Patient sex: F
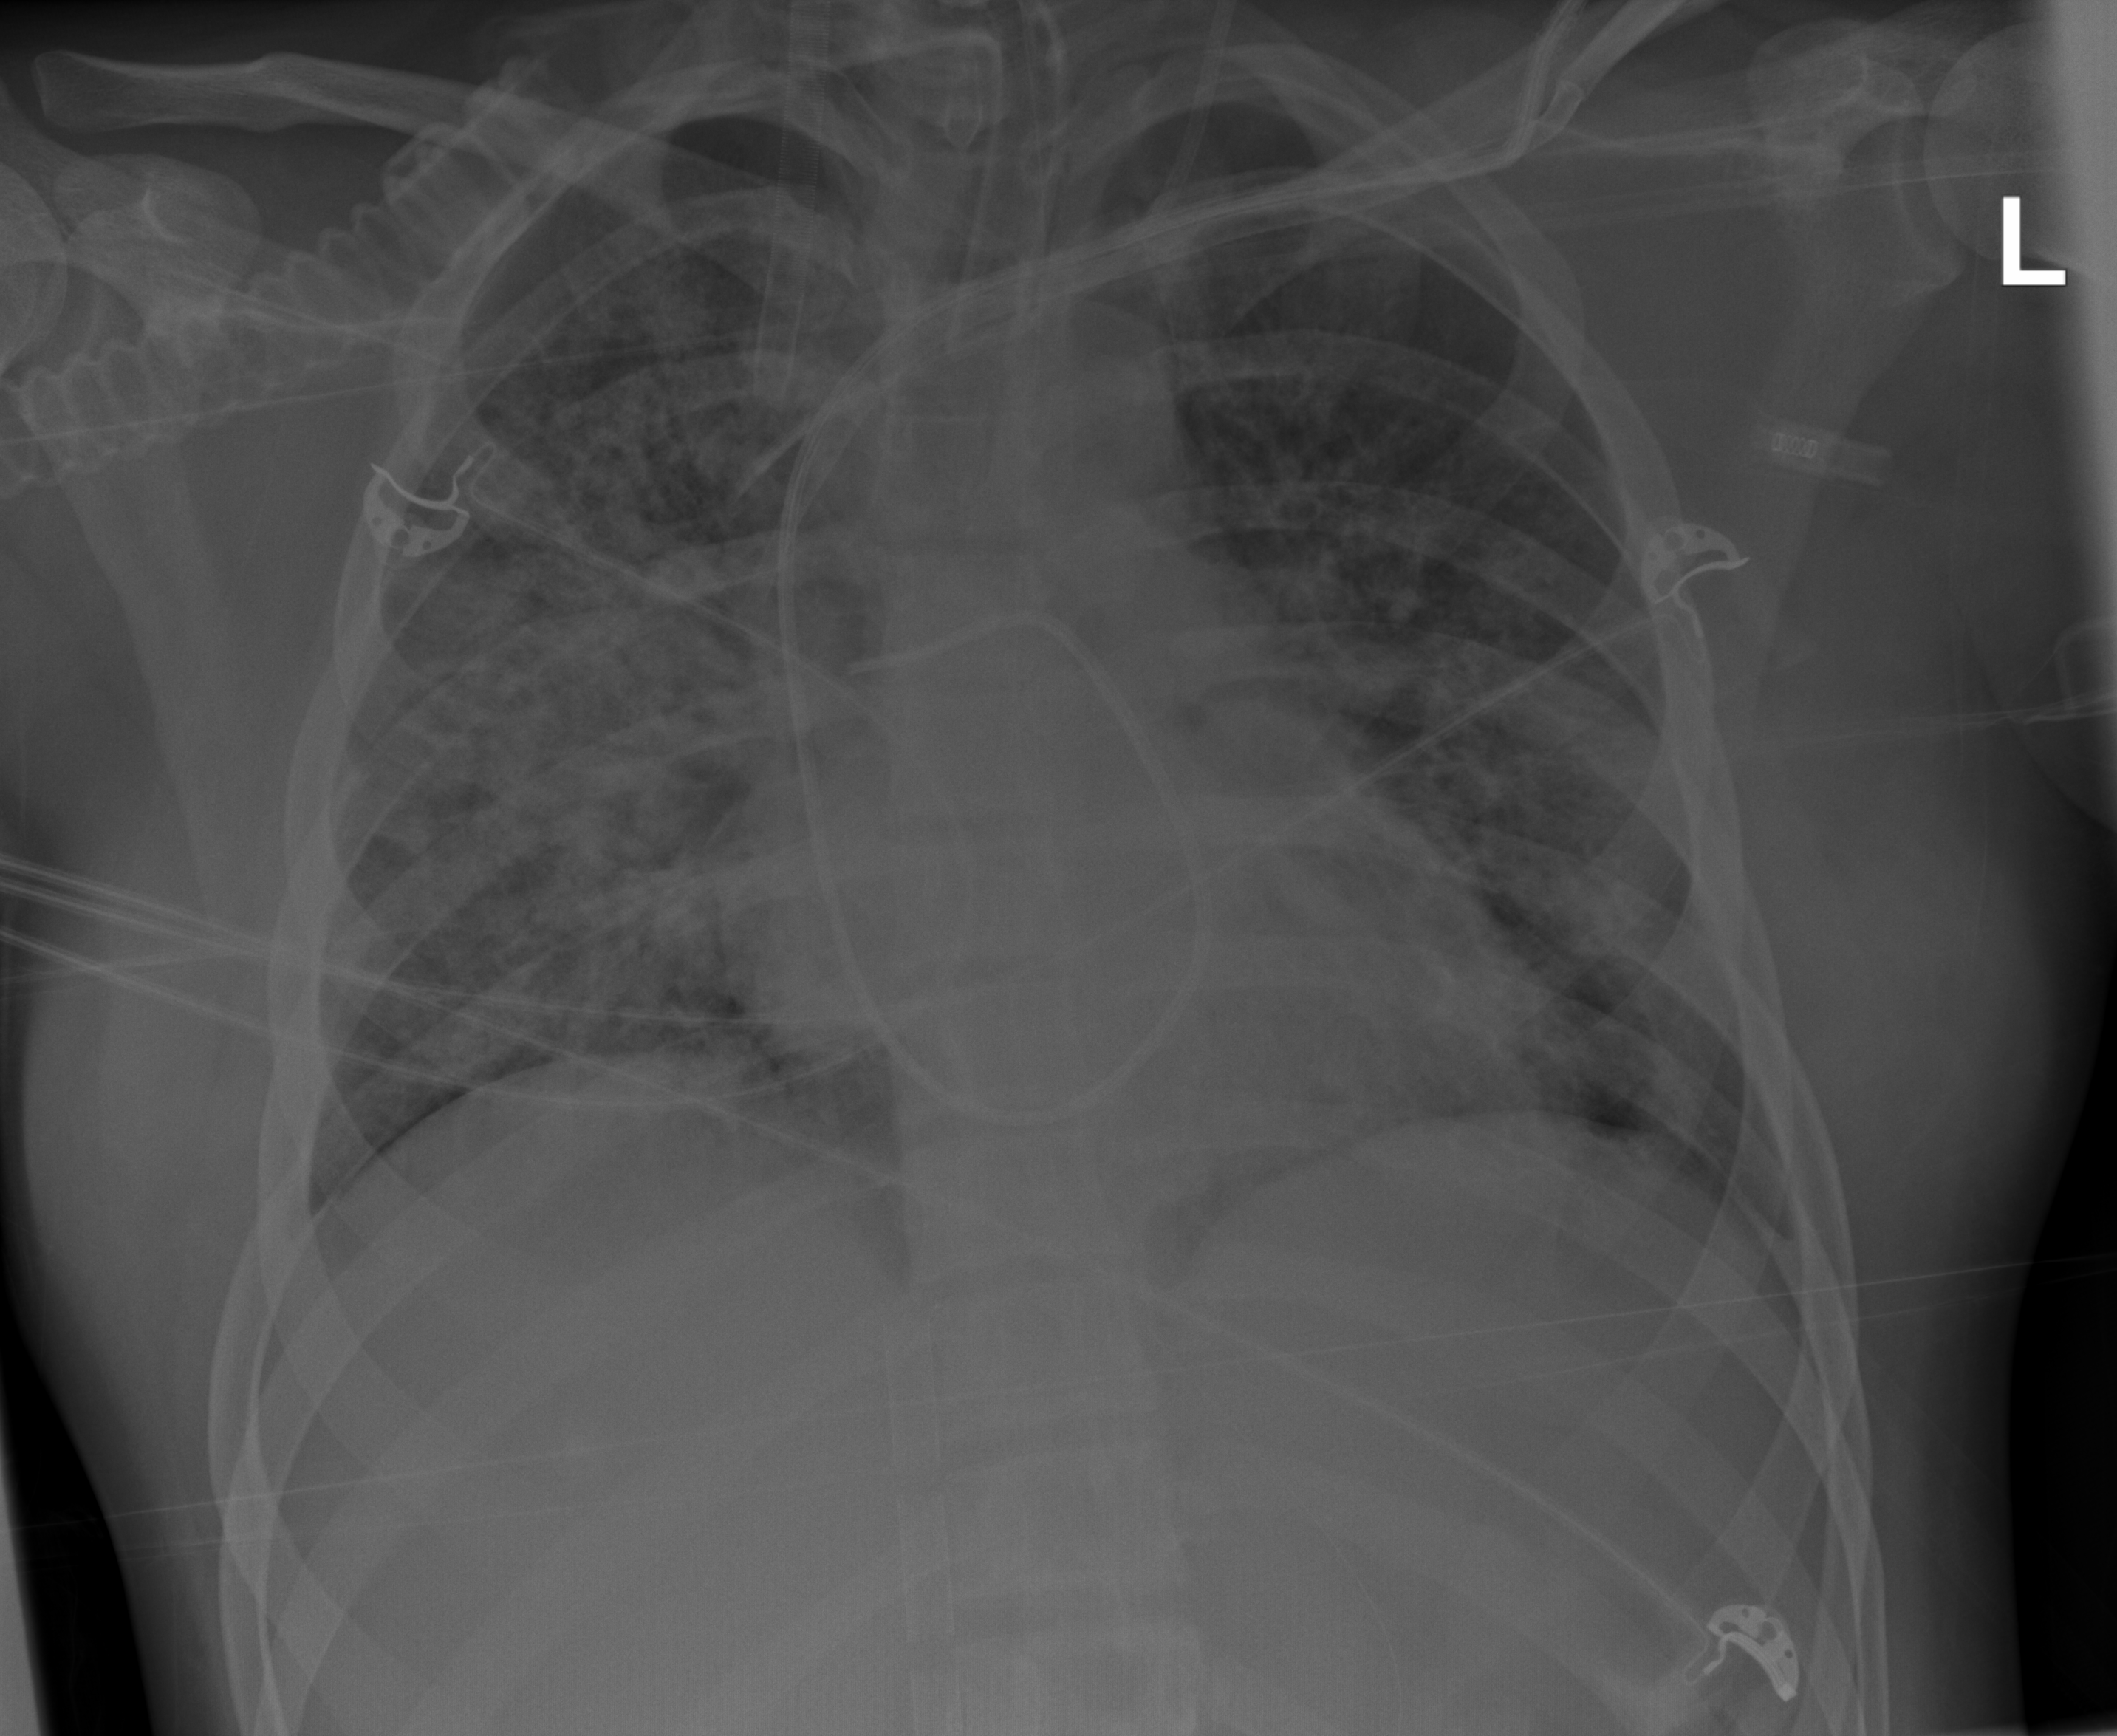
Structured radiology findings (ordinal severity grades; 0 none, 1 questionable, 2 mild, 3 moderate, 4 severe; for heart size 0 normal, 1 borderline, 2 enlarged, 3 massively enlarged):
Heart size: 0
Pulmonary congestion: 2
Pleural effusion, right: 0
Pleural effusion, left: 2
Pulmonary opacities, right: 4
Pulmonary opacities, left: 3
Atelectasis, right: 1
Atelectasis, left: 2